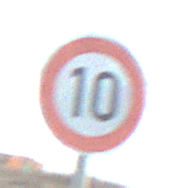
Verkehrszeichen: Geschwindigkeit10
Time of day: SunriseSunset
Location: Outdoor (RoadRail)
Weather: PartlyCloudy
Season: NotSpecified
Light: Natural